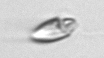
Label: Katodinium_or_Torodinium